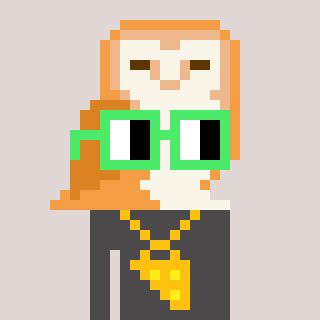
a pixel art character with square light green glasses, a owl-shaped head and a grayscale-colored body on a warm background